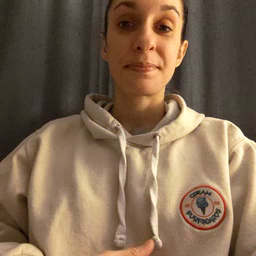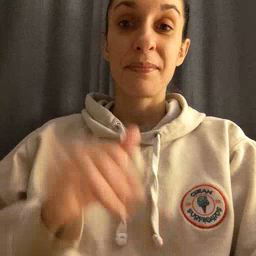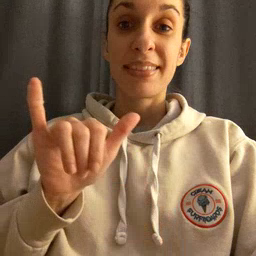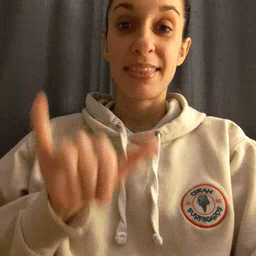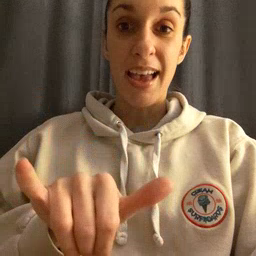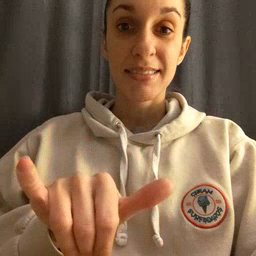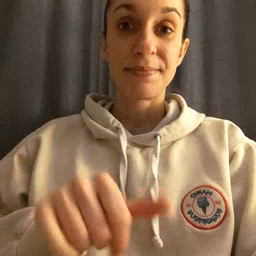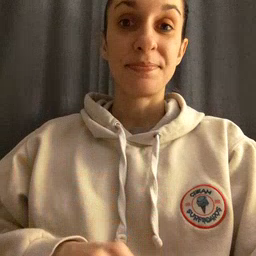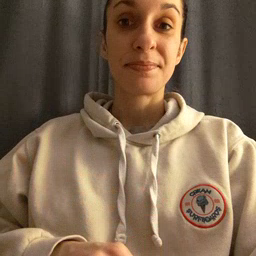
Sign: that